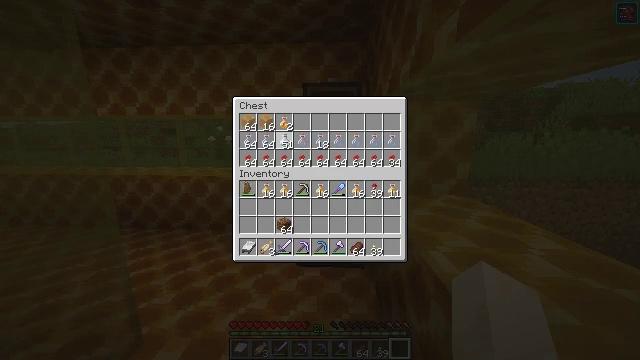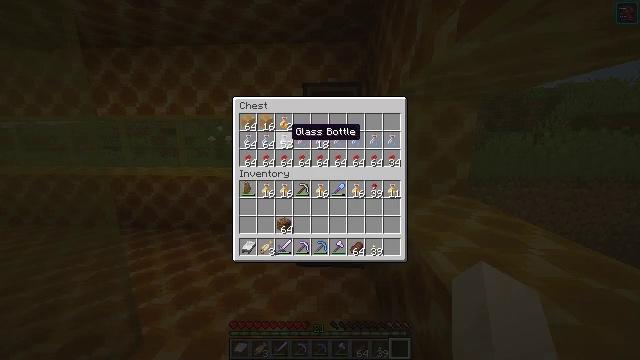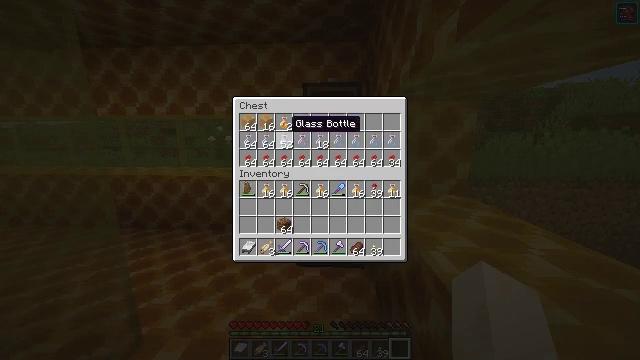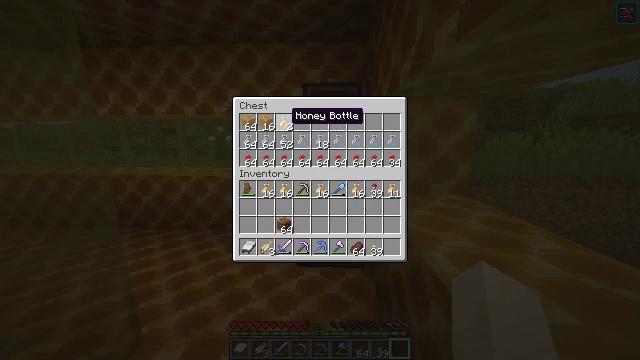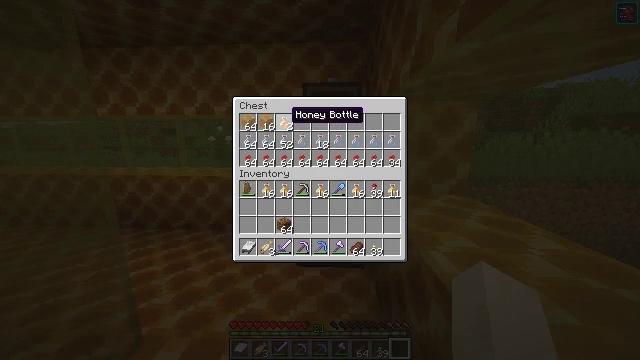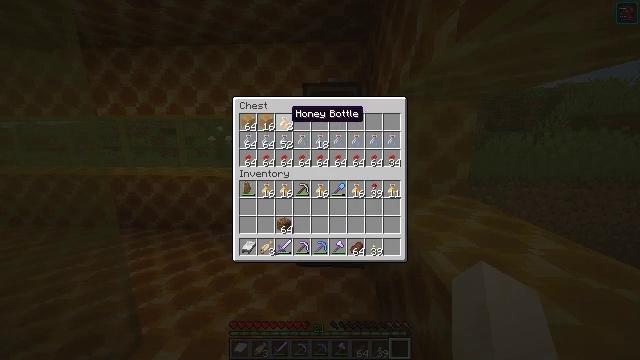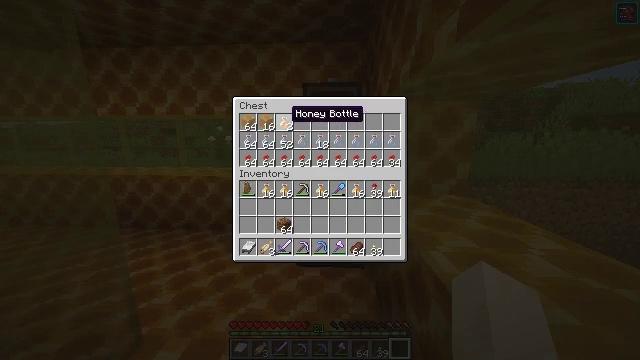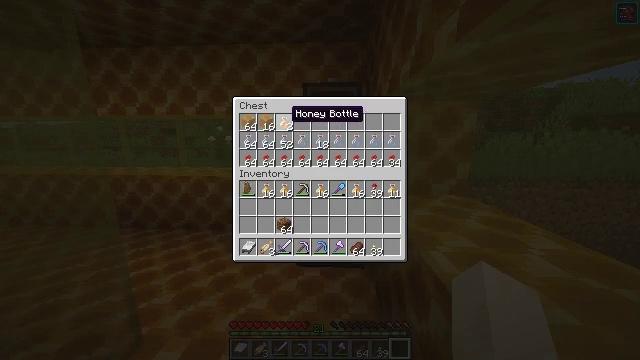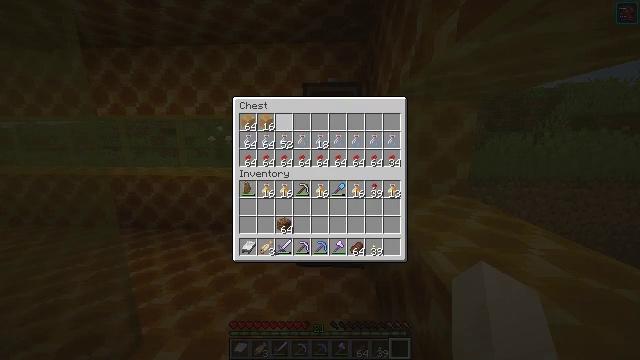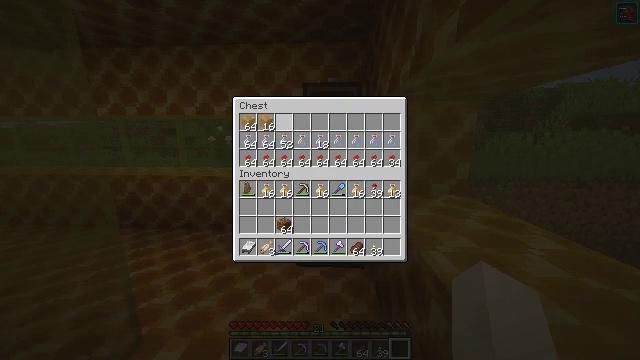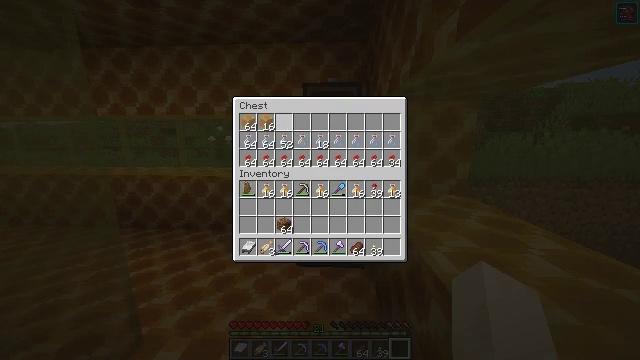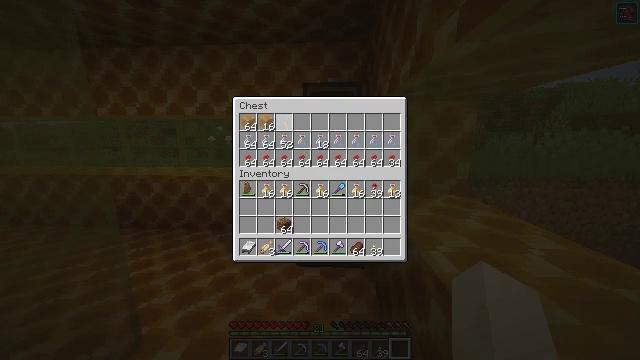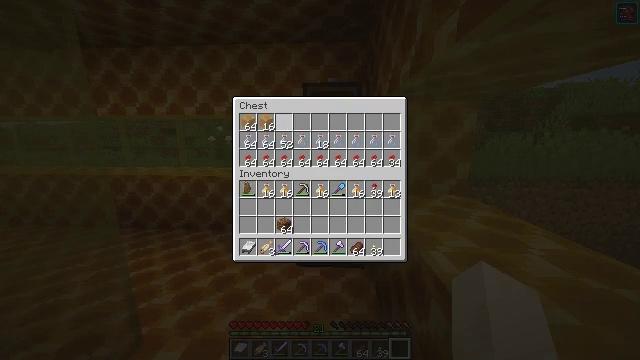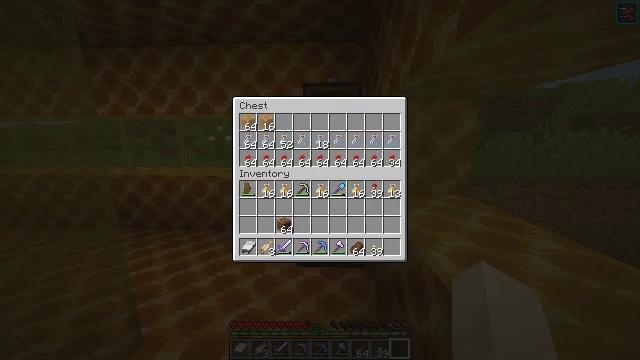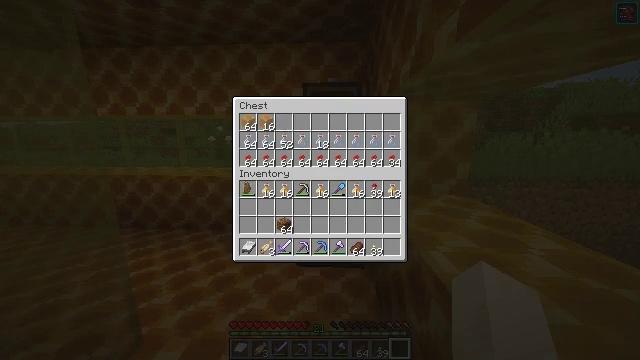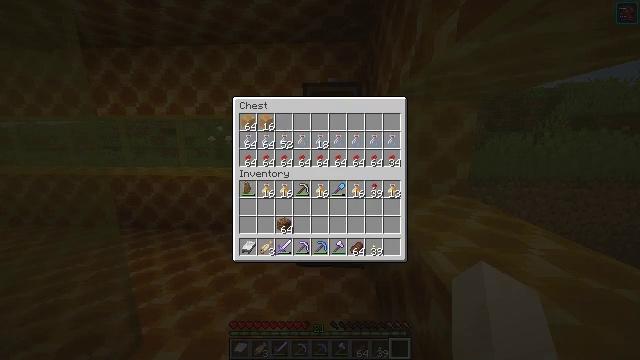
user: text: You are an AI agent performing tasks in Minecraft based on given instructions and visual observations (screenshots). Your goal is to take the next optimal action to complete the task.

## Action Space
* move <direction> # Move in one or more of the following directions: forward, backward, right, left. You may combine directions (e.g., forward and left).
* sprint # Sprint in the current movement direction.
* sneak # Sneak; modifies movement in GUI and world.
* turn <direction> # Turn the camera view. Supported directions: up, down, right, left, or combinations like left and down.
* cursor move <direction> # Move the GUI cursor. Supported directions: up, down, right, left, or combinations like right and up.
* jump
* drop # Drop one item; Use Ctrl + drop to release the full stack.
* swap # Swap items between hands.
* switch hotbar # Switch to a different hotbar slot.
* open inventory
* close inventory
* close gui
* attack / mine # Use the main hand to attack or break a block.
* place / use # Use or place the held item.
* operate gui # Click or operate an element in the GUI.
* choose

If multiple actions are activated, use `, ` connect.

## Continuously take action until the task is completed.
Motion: motion action
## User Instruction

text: Get a honey block by mixing honey bottles in the crafting table.
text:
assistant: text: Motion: no_op
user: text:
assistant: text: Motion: cursor move up
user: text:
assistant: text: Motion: cursor move up
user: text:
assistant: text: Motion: sneak
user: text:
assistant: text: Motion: sneak
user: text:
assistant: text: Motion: sneak
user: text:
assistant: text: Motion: sneak
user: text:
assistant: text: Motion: sneak, choose
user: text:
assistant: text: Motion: sneak, choose
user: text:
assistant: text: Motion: sneak
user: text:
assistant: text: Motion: sneak
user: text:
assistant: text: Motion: sneak
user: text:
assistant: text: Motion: sneak, cursor move up
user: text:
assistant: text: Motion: sneak
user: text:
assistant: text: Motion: sneak
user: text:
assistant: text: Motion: sneak
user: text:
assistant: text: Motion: sneak
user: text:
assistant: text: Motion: no_op
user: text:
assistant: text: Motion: no_op
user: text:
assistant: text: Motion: close gui
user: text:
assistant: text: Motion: no_op
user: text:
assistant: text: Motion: no_op
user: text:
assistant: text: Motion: open inventory
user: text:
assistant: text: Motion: open inventory
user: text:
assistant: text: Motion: no_op
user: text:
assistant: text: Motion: no_op
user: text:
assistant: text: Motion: no_op
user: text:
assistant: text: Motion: cursor move right
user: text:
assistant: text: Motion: cursor move right
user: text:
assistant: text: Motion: no_op